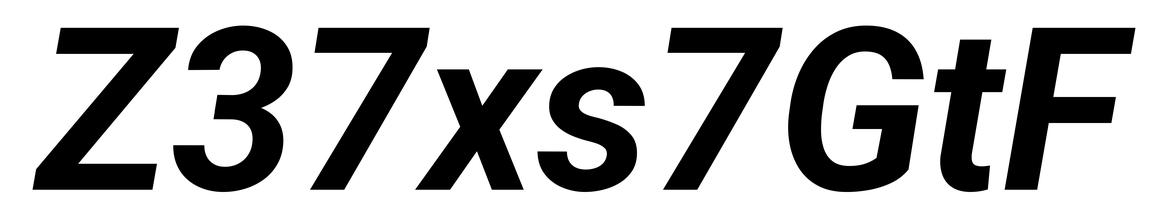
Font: Roboto-Italic_Bold_Italic